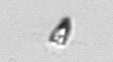
Label: Pyramimonas